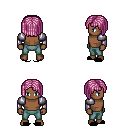
a pixel art fantasy rpg character, male body template, human, dark skin, steel arm armor, teal pants, pink pageboy hairstyle, black slippers, four views (front, back, left, right), 2x2 character sprite sheet, small pixel art, hard edges, no anti-aliasing